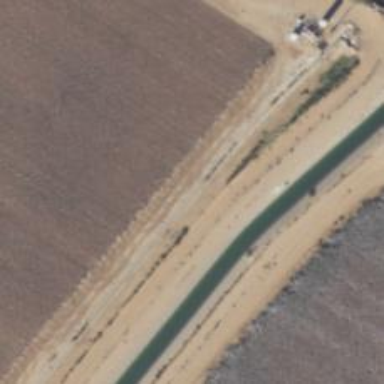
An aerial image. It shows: Canal used for irrigation purposes.